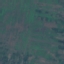
Land use / land cover class: Pasture